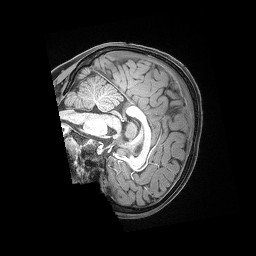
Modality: T1w
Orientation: sagittal
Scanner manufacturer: siemens
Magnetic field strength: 3 T
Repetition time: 2.53 s
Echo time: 0.00169 s